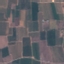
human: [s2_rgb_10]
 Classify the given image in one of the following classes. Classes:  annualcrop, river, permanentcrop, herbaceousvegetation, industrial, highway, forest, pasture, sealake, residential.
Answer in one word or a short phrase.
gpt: PermanentCrop